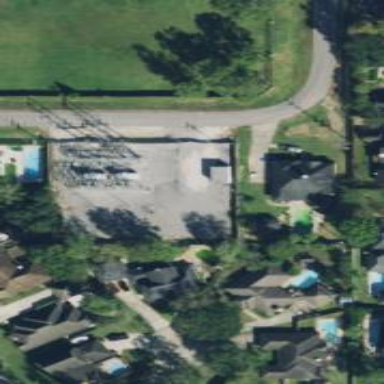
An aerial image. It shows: Outdoor distribution level power substation.